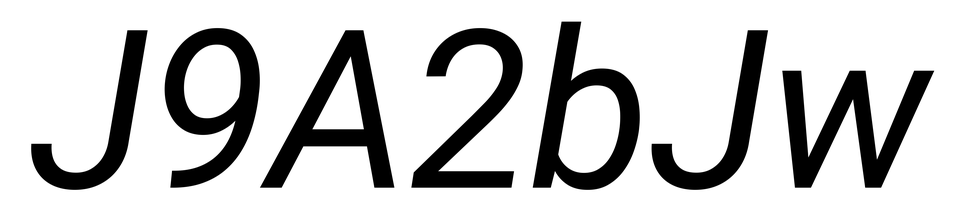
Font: Roboto-Italic_Italic